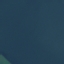
Land use / land cover class: SeaLake